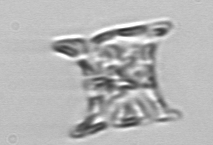
Label: Eucampia